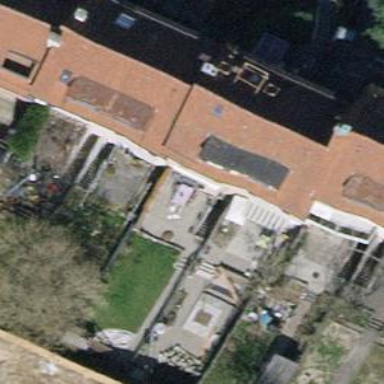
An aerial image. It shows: Building with tile roof.